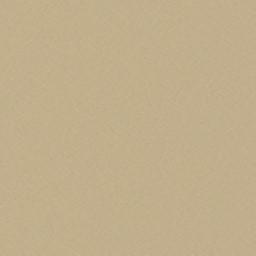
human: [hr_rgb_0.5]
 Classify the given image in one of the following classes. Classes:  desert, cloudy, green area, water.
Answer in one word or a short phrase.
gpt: desert